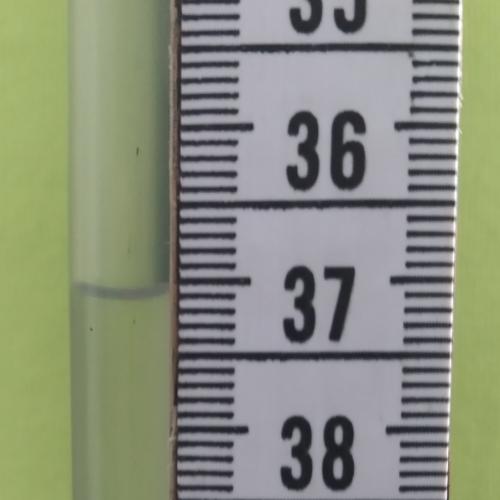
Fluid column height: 37.1 cm